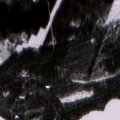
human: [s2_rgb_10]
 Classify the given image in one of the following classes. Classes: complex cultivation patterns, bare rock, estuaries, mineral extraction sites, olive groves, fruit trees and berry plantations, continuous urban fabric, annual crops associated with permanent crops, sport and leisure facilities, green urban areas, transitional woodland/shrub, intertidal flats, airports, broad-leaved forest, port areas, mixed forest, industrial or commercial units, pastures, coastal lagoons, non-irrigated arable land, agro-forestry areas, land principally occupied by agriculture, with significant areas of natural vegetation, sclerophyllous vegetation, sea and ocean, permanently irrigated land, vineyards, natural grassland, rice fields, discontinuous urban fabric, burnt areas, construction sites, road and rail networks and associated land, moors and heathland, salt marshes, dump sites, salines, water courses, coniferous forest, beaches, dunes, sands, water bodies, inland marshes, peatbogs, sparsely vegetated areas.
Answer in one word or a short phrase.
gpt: non-irrigated arable land, coniferous forest, mixed forest, water bodies